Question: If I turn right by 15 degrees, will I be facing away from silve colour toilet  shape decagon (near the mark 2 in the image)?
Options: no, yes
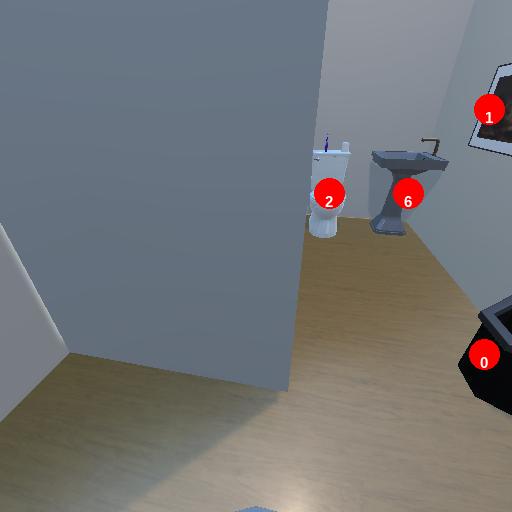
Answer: no